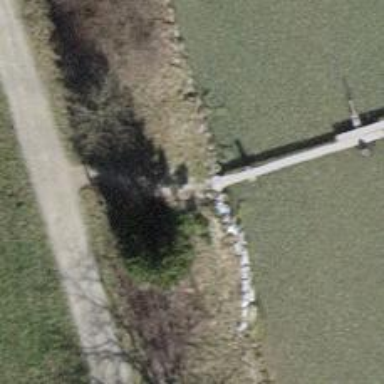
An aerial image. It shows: Swing bridge over path.